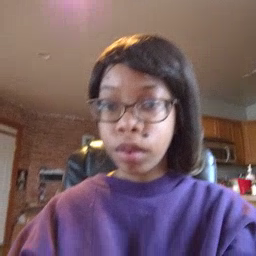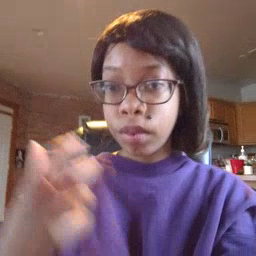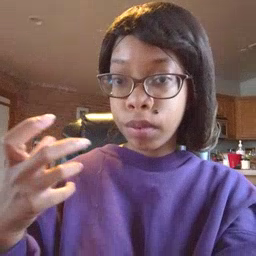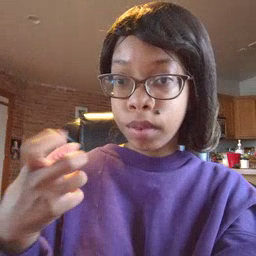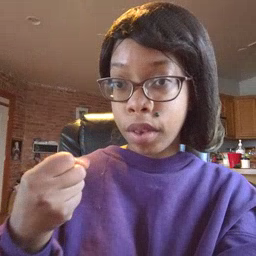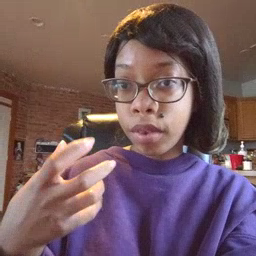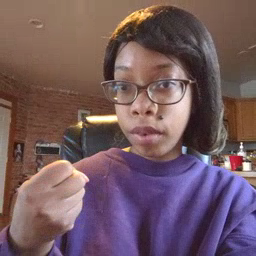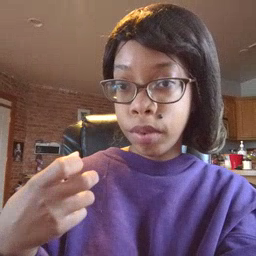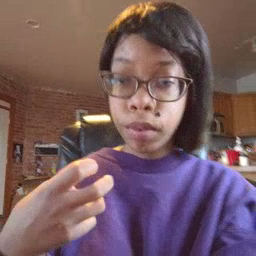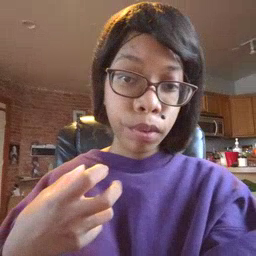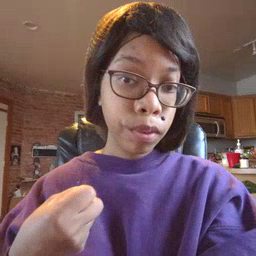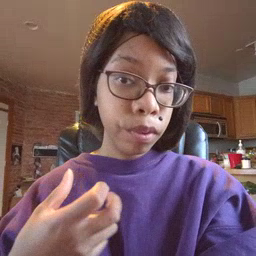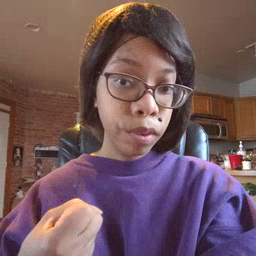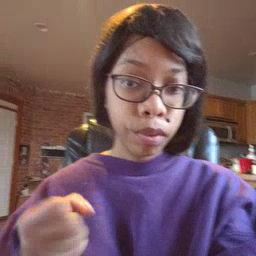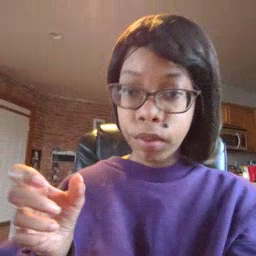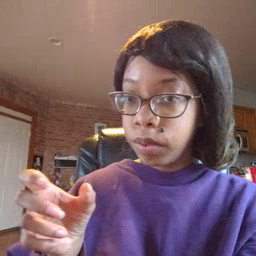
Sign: milk